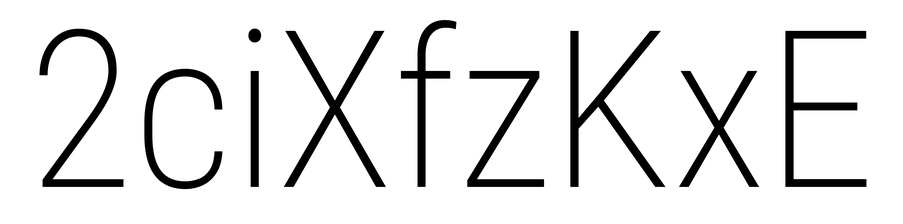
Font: Roboto_Condensed_ExtraLight